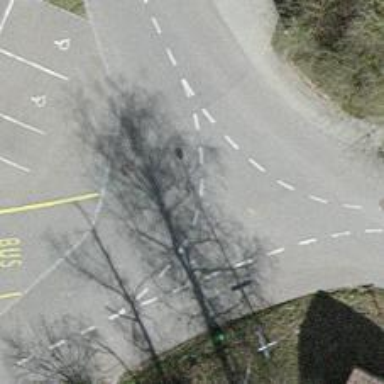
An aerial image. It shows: Service road.